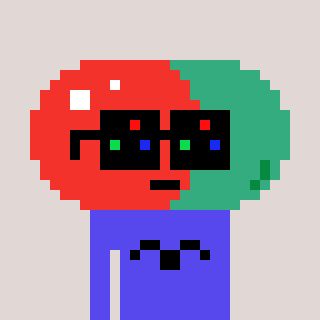
a pixel art character with square black sunglasses, a pill-shaped head and a computerblue-colored body on a warm background